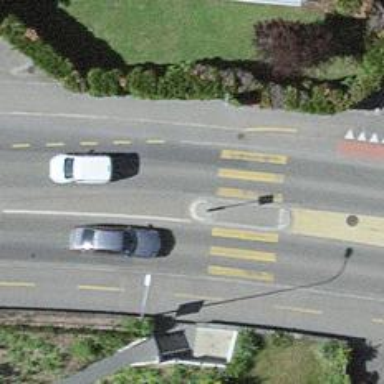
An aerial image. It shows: Zebra crossing with pedestrian island.